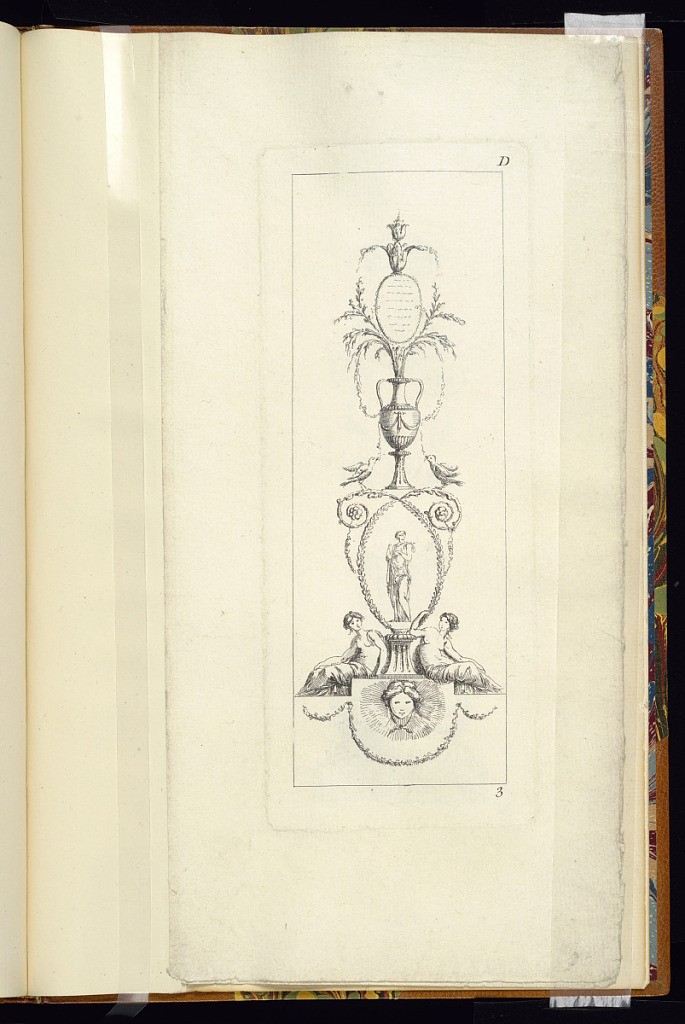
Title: Arabesque Design
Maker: Juste-François Boucher, French, 1736 – 1782
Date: ca. 1775
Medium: Etching on cream laid paper
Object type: Print
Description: Arabesque design with mascaron, garlands, seated female figures, a statue of a woman, scrolls, birds, a vase, and an oval medallion with faux script.